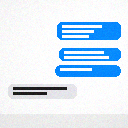
Screen state: on